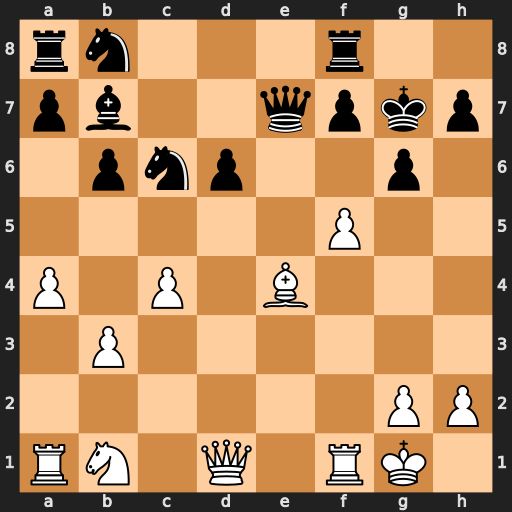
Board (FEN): rn3r2/pb2qpkp/1pnp2p1/5P2/P1P1B3/1P6/6PP/RN1Q1RK1
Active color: w
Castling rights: -
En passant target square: -
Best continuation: f6+ Qxf6 Rxf6